Field crop: maize
Growth stage: 2
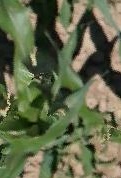
Species: maize